Question: Cocoapods is not ready for Swift yet. When I implemented Mixpanel into my iOS project that uses Swift, I got several errors.

How to fix this issue and make mixpanel to work?
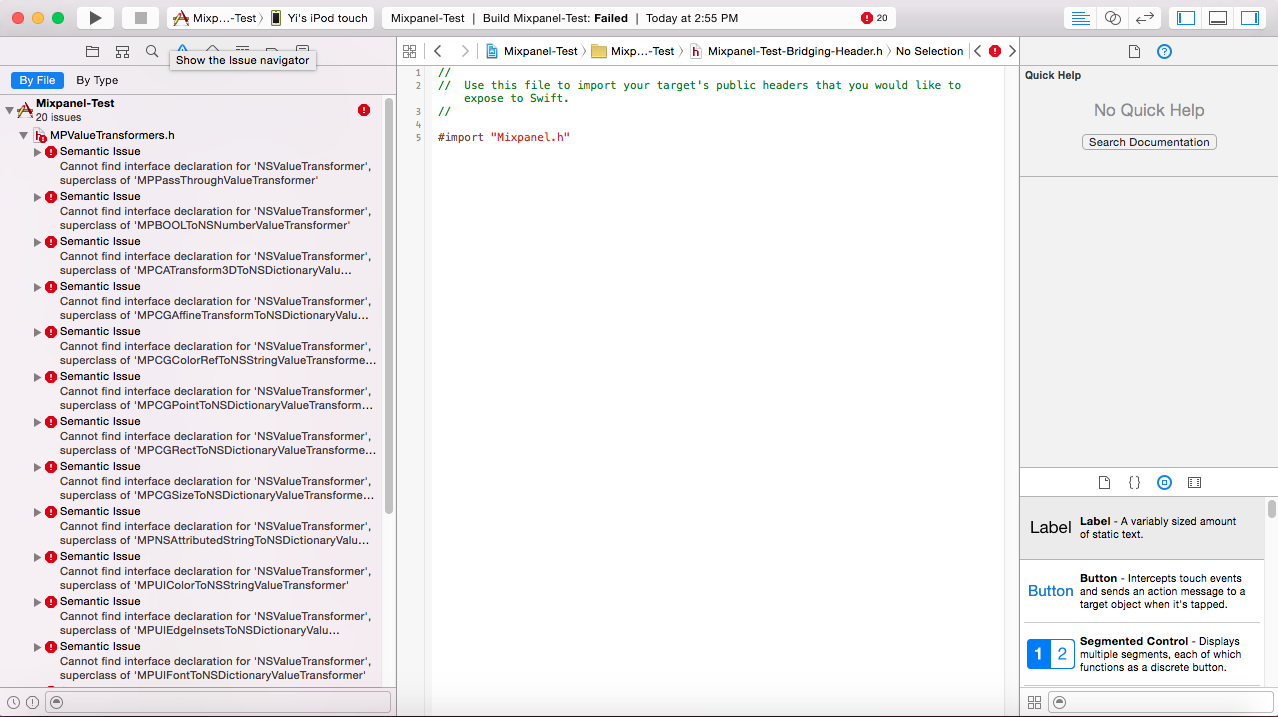
Answer: Add this line of code to every file that is giving an error
'''
#import <UIKit/UIKit.h>
'''
Also need to add these in your linked frameworks and libraries:
'''
libicucore.dylib
CFNetwork.framework
Security.framework
'''
Then add this to your Bridging-Header.h file:
'''
#import "Mixpanel.h"
'''
Then add this piece of code in your appdelegate:
'''
func application(application: UIApplication, didFinishLaunchingWithOptions launchOptions: [NSObject: AnyObject]?) -> Bool {
//other stuff here
Mixpanel.sharedInstanceWithToken("yourtokennumbergoeshere")
var mixPanel = Mixpanel.sharedInstance()
mixPanel.track("Finished Launching", properties: ["name1":"property1","name2":"property2"])
return true
}
'''